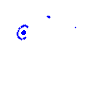
Particle: electron